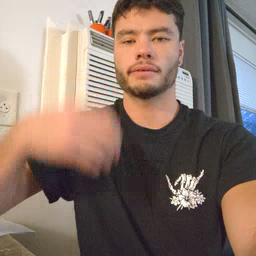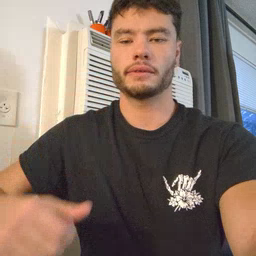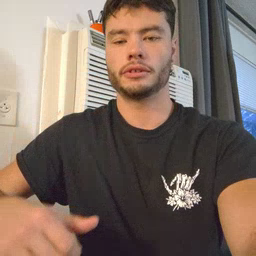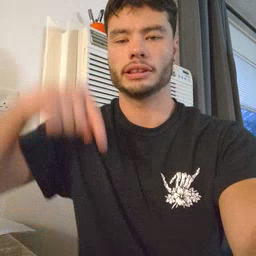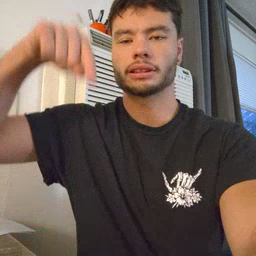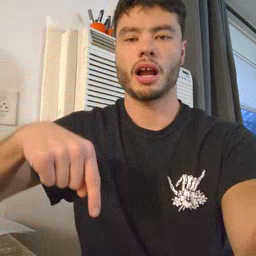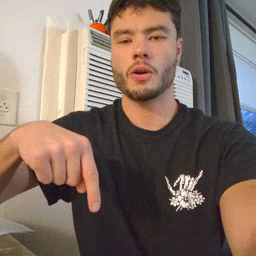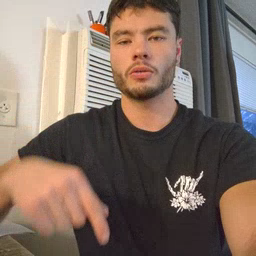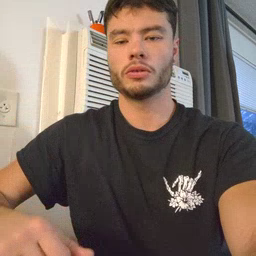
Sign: down